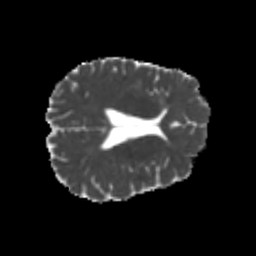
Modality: MD
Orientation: axial
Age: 25
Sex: male
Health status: healthy
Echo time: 0.074 s